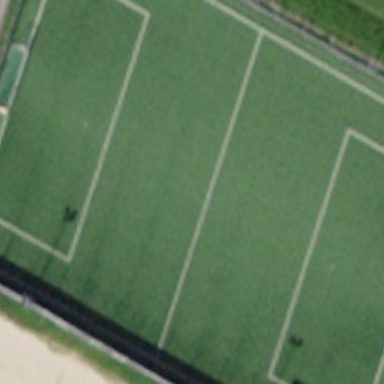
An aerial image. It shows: Multi-sport pitch with artificial turf.